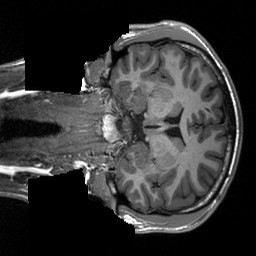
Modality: T1w
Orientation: coronal
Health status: healthy
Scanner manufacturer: siemens
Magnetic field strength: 3 T
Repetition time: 2.3 s
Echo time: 0.00207 s